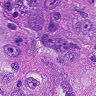
Metastatic tissue present: yes